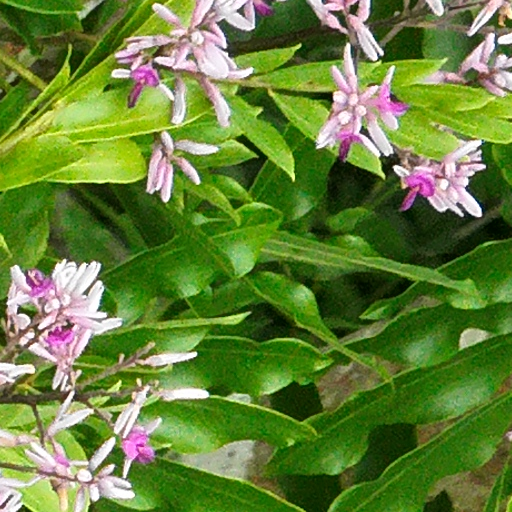
Species: Dipteryx oleifera
GBIF accepted scientific name: Dipteryx oleifera
Crown area (m\u00b2): 244.951